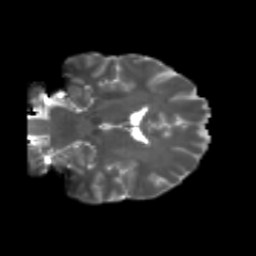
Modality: T2w
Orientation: coronal
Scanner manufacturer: siemens
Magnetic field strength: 3 T
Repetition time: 4.16 s
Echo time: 0.0806 s